Question: I would like to get the image source of an image element. What I have now is:
'''
<div class="item">
<img src="https://upload.wikimedia.org/wikipedia/commons/8/89/Tomato_je.jpg" alt="" id="item-img">
<h1>Tomato</h1>
<h2>Rs50</h2>
<a href="#0" class="cd-add-to-cart js-cd-add-to-cart btn-grad" data-name="Tomato" data-price="50">Add To Cart</a>
</div>
'''
'''
function addProduct(target) {
//alert(target.getAttribute('data-name'), true)
// this is just a product placeholder
// you should insert an item with the selected product info
// replace productId, productName, price and url with your real product info
// you should also check if the product was already in the cart -> if it is, just update the quantity
productId = productId + 1;
productName=target.getAttribute('data-name'), true;
productPrice=target.getAttribute('data-price'),true;
var productAdded = '<li class="cd-cart__product"><div class="cd-cart__image"><a href="#0"><img src="assets/img/product-preview.png" alt="placeholder"></a></div><div class="cd-cart__details"><h3 class="truncate"><a href="#0">'+productName+'</a></h3><span class="cd-cart__price">'+productPrice+'</span><div class="cd-cart__actions"><a href="#0" class="cd-cart__delete-item">Delete</a><div class="cd-cart__quantity"><label for="cd-product-'+ productId +'">Qty</label><span class="cd-cart__select"><select class="reset" id="cd-product-'+ productId +'" name="quantity"><option value="1">1</option><option value="2">2</option><option value="3">3</option><option value="4">4</option><option value="5">5</option><option value="6">6</option><option value="7">7</option><option value="8">8</option><option value="9">9</option></select><svg class="icon" viewBox="0 0 12 12"><polyline fill="none" stroke="currentColor" points="2,4 6,8 10,4 "/></svg></span></div></div></div></li>';
cartList.insertAdjacentHTML('beforeend', productAdded);
};
'''
I am able to get the name and price of the item, but not able to get the image source. The output of my code is like in the image below and I would like to have the image in the red circled area

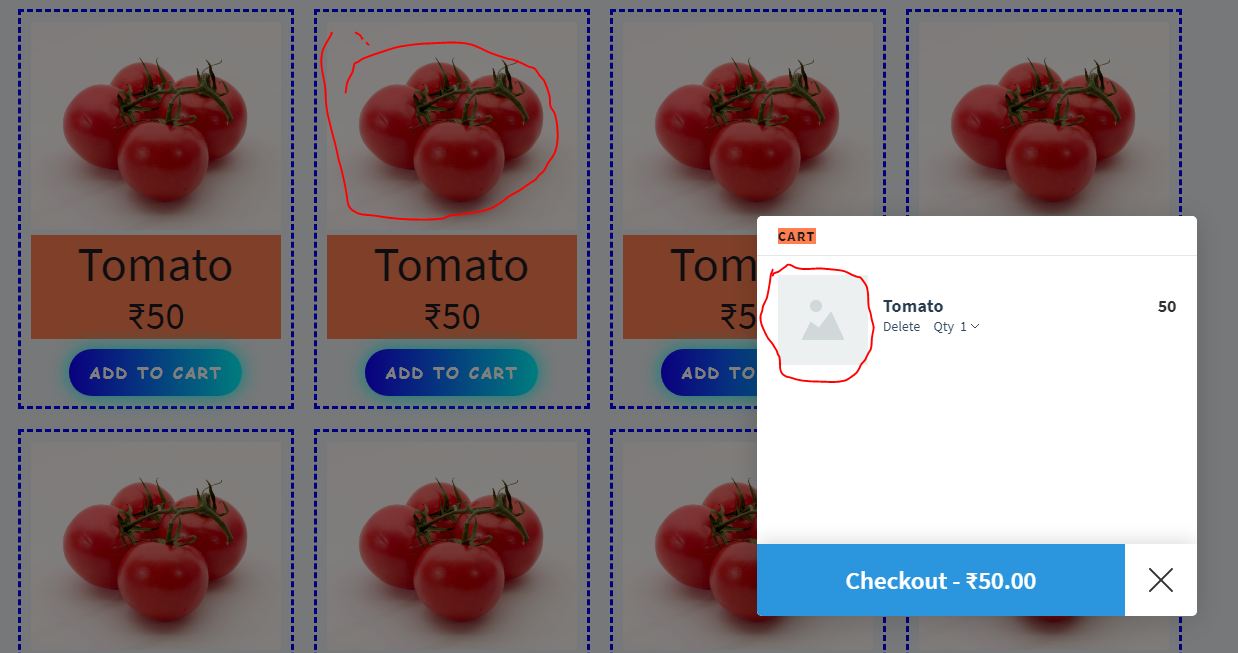
Answer: So you have a reference to the link. The image is a sibling so you need a way to reference it. Easiest way is to select their common parent and than select the image.
'''
var parentElement = target.closest(".item");
var image = parentElement.querySelector("img");
console.log(image);
'''
Other notes. Get rid of that ', true' on all the lines. And declare your variables.
'''
var productId = 0;
function addProduct(target) {
productId = productId + 1;
var productName = target.dataset.name;
var productPrice = target.dataset.price;
var parentElement = target.closest(".item");
var image = parentElement.querySelector("img");
var imgSrc = image.getAttribute("src");
console.log(productName, productPrice, imgSrc);
};
document.querySelector(".cd-add-to-cart").addEventListener("click", function () {
addProduct(this);
});
'''
'''
img { width: 100px; }
'''
'''
<div class="item">
<img src="https://upload.wikimedia.org/wikipedia/commons/8/89/Tomato_je.jpg" alt="" id="item-img">
<h1>Tomato</h1>
<h2>Rs50</h2>
<a href="#0" class="cd-add-to-cart js-cd-add-to-cart btn-grad" data-name="Tomato" data-price="50">Add To Cart</a>
</div>
'''